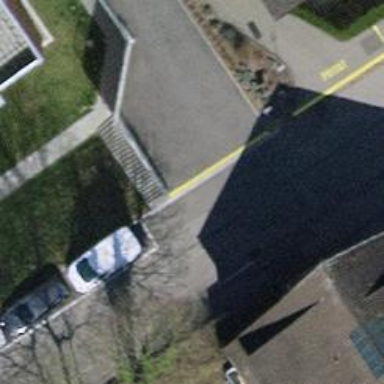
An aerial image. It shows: Set of concrete steps.